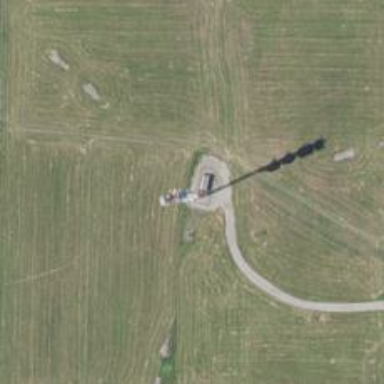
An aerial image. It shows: Man-made mast used for communication purposes.